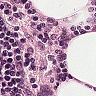
Metastatic tissue present: no